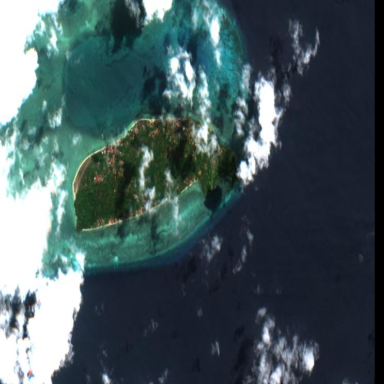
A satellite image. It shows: Island with natural coastline.